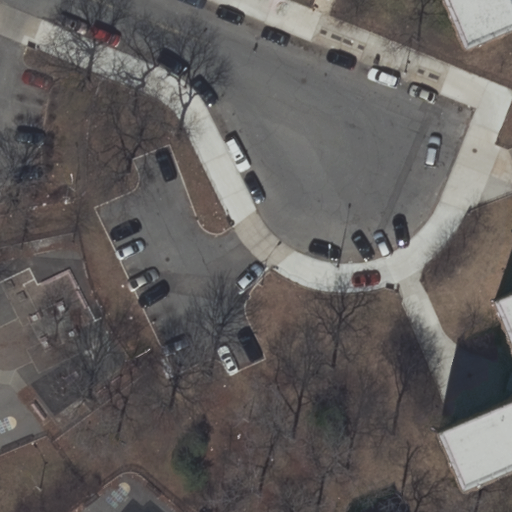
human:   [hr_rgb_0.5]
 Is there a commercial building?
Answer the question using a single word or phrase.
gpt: no

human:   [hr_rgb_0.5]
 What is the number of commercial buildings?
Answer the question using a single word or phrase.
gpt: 0

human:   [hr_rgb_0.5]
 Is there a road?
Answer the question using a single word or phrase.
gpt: yes

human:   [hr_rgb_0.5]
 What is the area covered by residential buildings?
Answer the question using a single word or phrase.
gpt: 2009m2

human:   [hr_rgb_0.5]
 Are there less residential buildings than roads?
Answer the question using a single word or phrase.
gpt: yes

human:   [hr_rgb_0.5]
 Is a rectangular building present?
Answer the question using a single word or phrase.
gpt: no

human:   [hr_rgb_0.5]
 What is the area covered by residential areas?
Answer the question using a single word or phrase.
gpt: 10627m2

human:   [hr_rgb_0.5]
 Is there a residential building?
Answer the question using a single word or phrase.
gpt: yes

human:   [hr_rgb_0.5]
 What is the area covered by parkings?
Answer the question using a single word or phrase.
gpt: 915m2

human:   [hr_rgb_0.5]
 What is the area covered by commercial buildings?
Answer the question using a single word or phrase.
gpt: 0m2

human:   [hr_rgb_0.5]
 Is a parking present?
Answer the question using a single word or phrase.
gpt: yes

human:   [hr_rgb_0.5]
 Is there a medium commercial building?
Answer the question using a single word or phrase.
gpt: no

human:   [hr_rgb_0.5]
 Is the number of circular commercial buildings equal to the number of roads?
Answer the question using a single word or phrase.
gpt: no

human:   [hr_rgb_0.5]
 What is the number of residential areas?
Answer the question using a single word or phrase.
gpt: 1

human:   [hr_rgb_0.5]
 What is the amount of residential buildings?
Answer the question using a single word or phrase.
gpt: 2

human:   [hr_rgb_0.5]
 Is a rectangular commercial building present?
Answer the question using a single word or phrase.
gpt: no

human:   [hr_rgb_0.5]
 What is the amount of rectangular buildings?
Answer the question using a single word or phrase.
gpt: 0

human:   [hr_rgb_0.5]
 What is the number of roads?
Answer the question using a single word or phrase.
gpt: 9

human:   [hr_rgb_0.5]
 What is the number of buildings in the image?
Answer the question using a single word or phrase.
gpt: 2

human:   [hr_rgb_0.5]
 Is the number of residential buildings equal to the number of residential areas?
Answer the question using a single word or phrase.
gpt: no

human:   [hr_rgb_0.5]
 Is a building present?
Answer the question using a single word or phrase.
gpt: yes

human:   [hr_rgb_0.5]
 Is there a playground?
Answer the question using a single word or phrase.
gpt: yes

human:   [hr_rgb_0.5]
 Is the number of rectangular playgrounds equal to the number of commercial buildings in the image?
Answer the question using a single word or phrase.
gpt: no

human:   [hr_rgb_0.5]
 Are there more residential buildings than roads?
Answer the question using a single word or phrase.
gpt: no

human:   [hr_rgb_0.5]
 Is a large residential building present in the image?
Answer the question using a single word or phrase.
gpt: yes

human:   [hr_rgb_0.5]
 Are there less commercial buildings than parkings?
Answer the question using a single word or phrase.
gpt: yes

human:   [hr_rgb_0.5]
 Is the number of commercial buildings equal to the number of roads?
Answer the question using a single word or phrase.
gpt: no

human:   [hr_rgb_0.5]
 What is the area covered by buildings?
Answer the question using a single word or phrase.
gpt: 2009m2

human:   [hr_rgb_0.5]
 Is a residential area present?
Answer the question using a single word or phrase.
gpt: yes

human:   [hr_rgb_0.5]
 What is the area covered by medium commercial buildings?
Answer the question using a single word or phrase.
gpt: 0m2

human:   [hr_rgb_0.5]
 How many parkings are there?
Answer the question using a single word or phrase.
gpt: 2

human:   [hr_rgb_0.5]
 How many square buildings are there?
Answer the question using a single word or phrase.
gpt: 0

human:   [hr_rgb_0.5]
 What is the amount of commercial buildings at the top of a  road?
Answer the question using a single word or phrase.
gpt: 0

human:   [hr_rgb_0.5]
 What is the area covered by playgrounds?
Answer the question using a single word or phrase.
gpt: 1255m2

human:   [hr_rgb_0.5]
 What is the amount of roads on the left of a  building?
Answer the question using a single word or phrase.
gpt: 9

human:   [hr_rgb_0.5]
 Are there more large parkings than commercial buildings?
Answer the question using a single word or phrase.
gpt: yes

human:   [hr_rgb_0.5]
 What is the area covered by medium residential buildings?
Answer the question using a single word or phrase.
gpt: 0m2

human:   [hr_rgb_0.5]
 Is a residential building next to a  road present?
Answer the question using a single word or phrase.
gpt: yes

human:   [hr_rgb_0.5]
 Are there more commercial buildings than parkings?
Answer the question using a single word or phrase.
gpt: no

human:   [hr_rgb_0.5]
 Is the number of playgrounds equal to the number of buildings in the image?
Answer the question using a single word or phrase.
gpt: no

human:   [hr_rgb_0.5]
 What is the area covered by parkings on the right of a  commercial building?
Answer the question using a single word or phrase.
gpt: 0m2

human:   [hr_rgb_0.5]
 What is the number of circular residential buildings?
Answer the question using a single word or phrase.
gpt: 0

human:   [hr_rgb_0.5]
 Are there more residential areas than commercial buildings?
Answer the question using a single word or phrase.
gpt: yes

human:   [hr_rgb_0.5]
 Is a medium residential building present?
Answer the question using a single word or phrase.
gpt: no

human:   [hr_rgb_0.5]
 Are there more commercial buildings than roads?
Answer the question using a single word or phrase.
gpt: no

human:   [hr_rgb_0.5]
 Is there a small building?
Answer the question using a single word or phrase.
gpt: no

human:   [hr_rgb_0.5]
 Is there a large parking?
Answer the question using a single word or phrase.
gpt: yes

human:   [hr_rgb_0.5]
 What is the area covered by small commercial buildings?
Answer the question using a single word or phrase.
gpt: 0m2

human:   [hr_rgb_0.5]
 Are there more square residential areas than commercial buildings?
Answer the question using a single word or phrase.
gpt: no

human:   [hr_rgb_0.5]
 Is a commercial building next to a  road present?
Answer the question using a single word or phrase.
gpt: no

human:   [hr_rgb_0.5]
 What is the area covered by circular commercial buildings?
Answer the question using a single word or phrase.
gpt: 0m2

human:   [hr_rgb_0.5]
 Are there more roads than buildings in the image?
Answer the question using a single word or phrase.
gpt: yes

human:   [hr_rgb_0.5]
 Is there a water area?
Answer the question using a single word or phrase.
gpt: no

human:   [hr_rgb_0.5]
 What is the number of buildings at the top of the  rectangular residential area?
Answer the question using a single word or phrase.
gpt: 2

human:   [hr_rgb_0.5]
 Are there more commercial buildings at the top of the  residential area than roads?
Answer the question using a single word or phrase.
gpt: no

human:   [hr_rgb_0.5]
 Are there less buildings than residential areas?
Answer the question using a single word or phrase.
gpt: no

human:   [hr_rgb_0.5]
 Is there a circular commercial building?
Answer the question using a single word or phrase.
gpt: no

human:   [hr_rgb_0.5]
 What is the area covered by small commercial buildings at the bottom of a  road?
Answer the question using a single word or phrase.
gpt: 0m2

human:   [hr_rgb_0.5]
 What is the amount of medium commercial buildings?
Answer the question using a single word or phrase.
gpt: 0

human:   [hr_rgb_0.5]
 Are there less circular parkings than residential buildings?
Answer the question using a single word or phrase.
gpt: yes

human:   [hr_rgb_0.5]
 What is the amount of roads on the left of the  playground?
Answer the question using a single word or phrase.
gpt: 0

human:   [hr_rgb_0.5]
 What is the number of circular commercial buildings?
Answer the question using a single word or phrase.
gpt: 0

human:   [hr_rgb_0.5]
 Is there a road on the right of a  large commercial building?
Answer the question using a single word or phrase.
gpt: no

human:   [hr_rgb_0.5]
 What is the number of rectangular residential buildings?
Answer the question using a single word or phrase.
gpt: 0